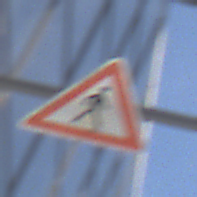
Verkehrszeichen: FussgaengerLinks
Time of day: MorningAfternoon
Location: Outdoor (Urban)
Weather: PartlyCloudy
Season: NotSpecified
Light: Natural